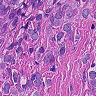
Metastatic tissue present: yes